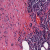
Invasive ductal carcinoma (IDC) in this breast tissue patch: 0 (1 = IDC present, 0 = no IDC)